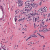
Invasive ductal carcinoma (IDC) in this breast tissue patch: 1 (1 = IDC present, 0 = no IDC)